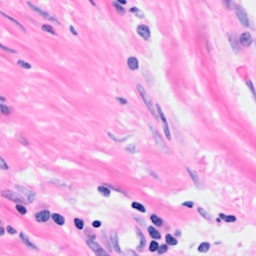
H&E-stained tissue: Breast